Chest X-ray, PA view. Patient: 72 years old, sex M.
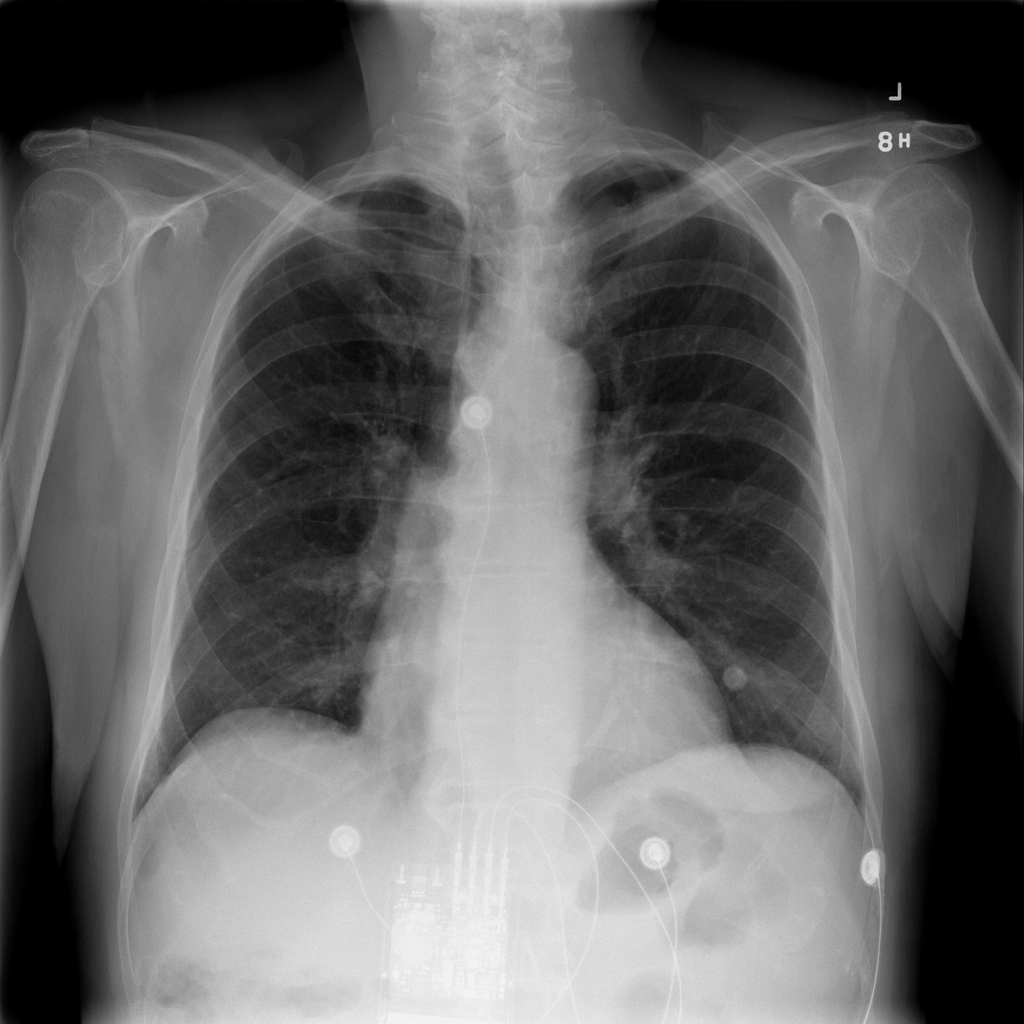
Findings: No Finding